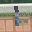
Label: 1